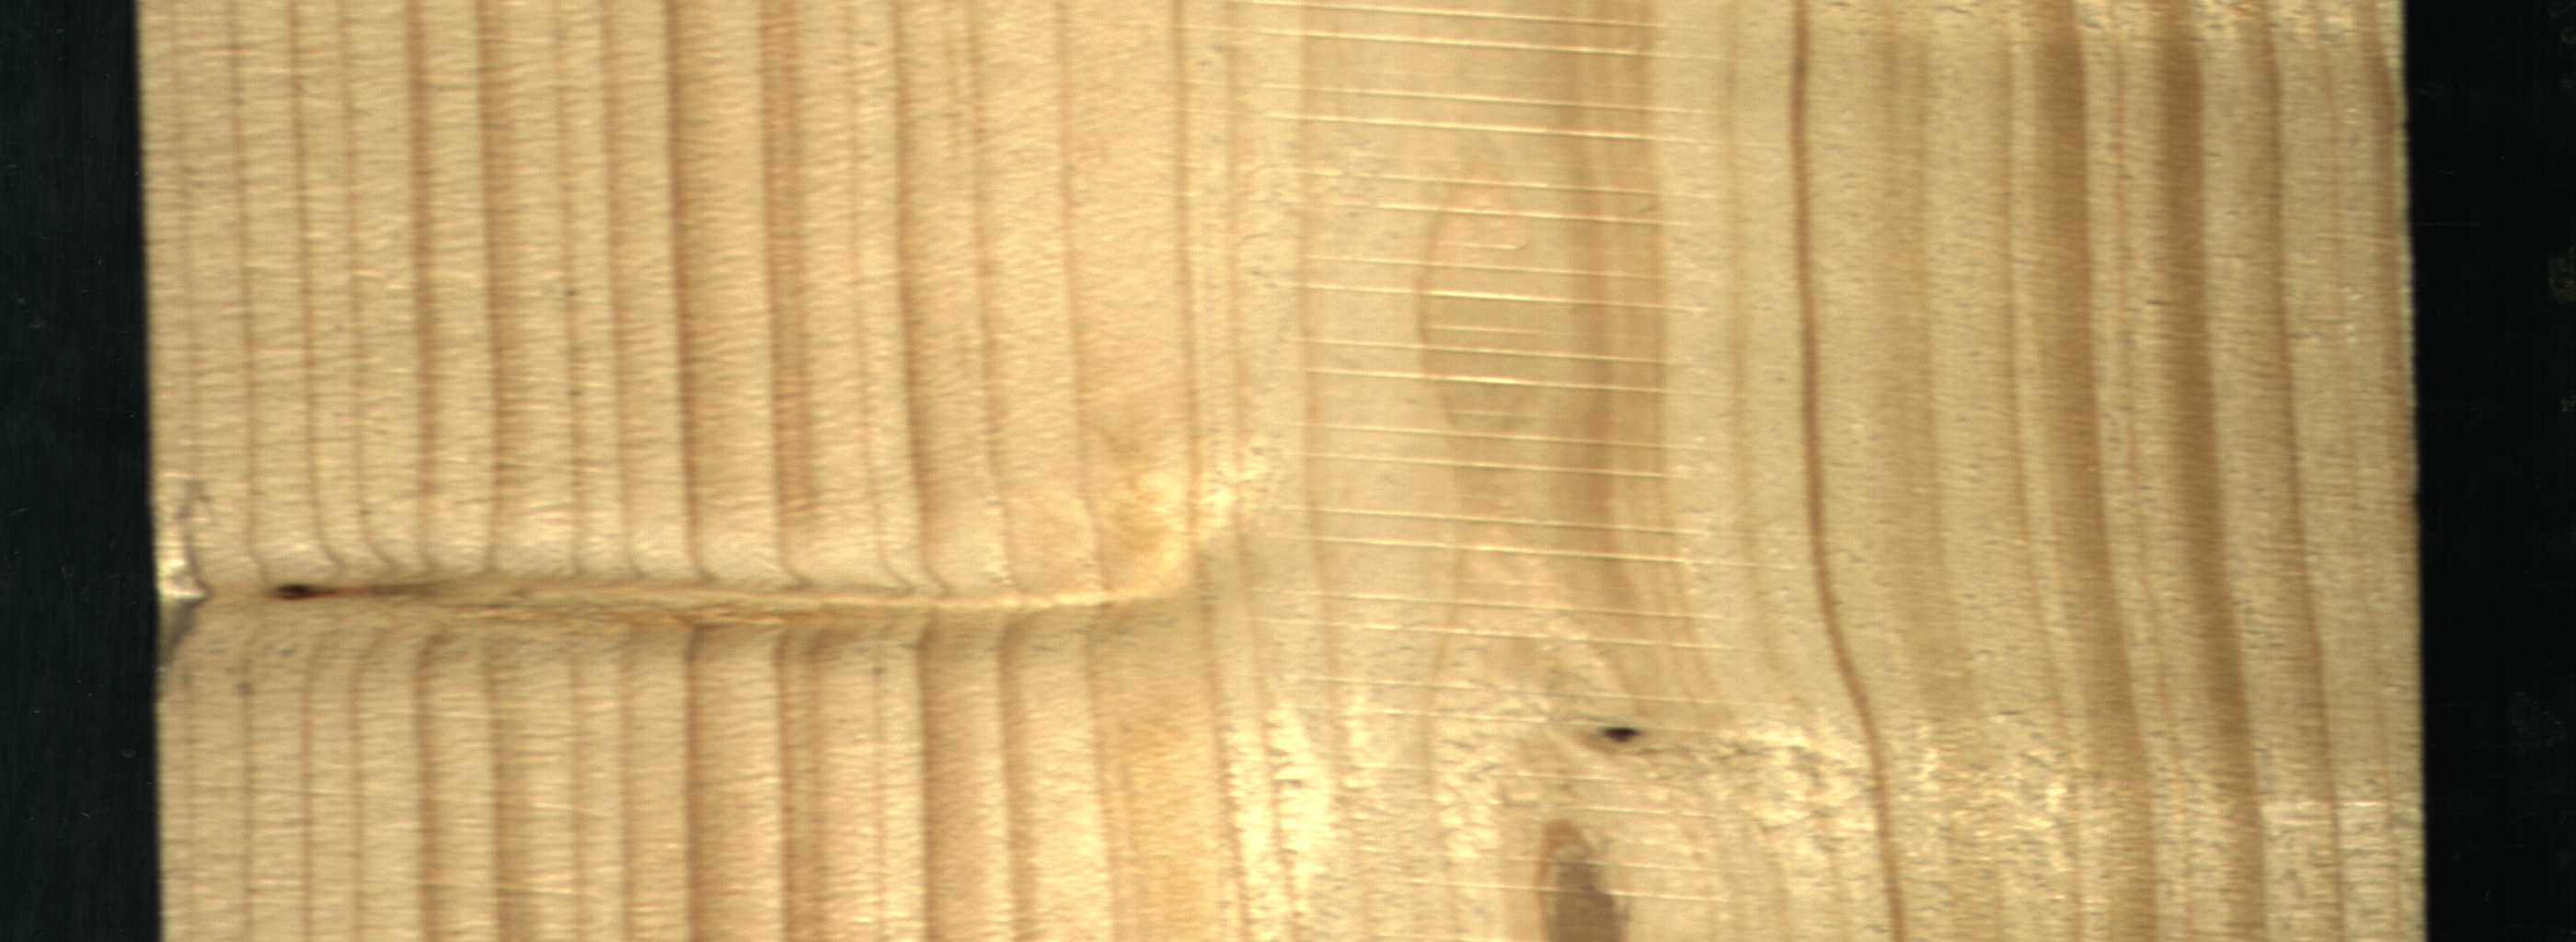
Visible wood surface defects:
Marrow
Dead_Knot
Dead_Knot